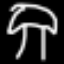
Label: mushroom